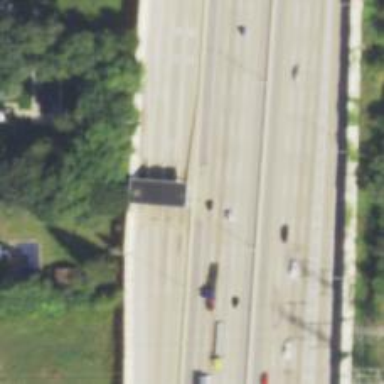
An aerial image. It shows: Toll gantry on the road.